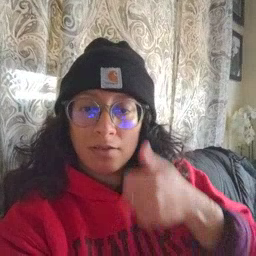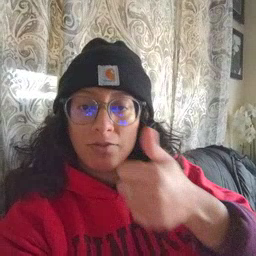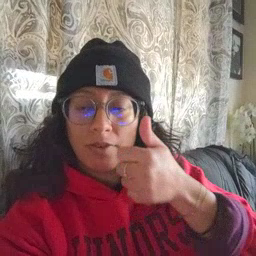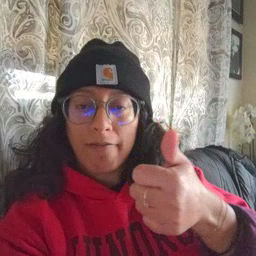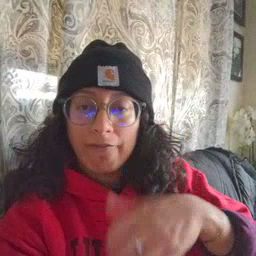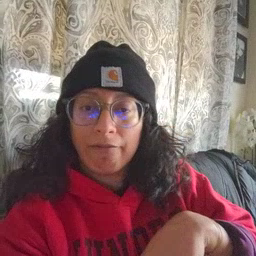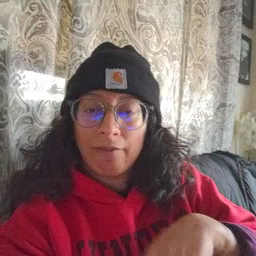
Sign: yourself